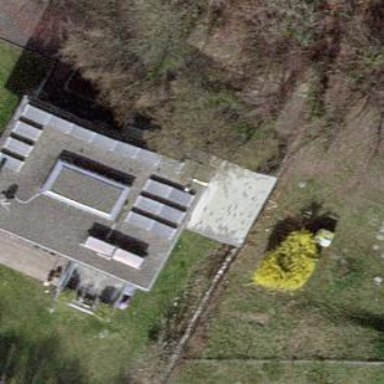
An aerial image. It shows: View of roof of building.